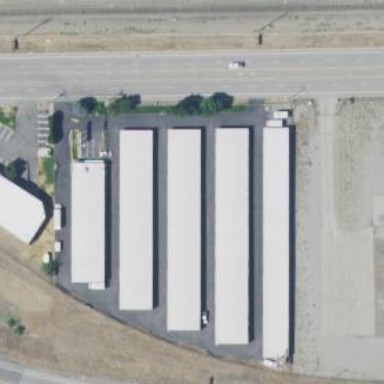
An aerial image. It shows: Storage rental shop.